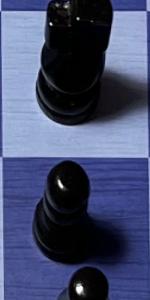
Label: Pawn_Black